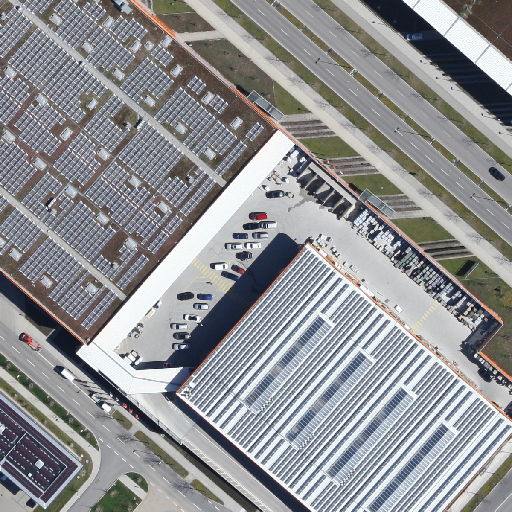
Referring expression: car in the parking area